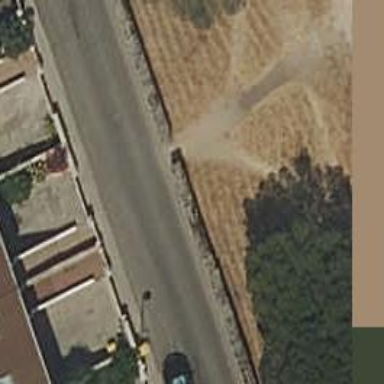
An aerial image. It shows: Entrance with barrier.